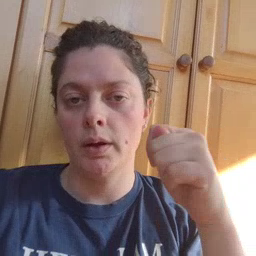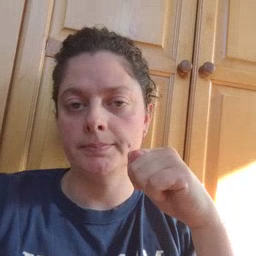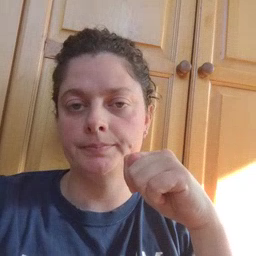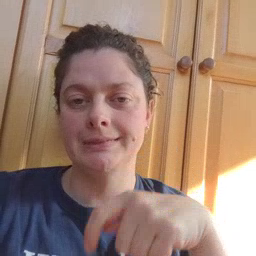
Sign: toy